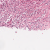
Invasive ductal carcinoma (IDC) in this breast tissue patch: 1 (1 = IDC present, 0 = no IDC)